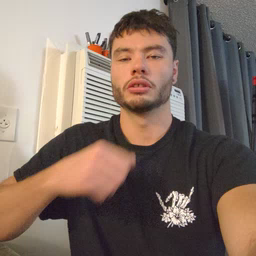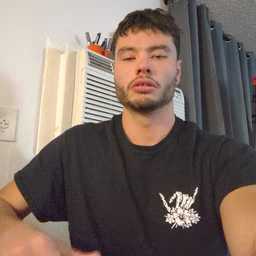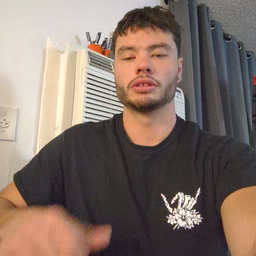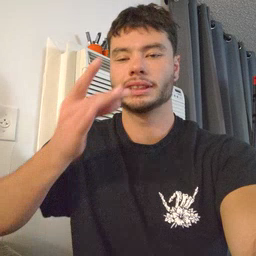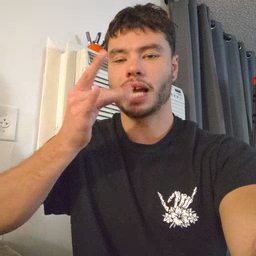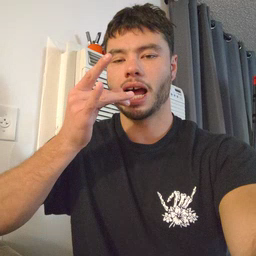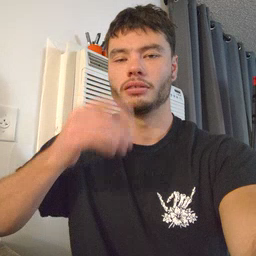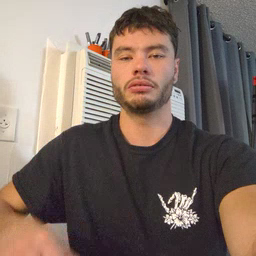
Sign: snack